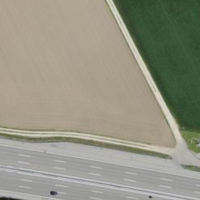
EUNIS habitat code: 57
Species observed at this site:
Fagus sylvatica